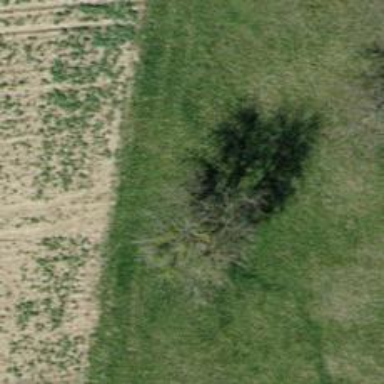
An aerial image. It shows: Beautiful tree in nature.